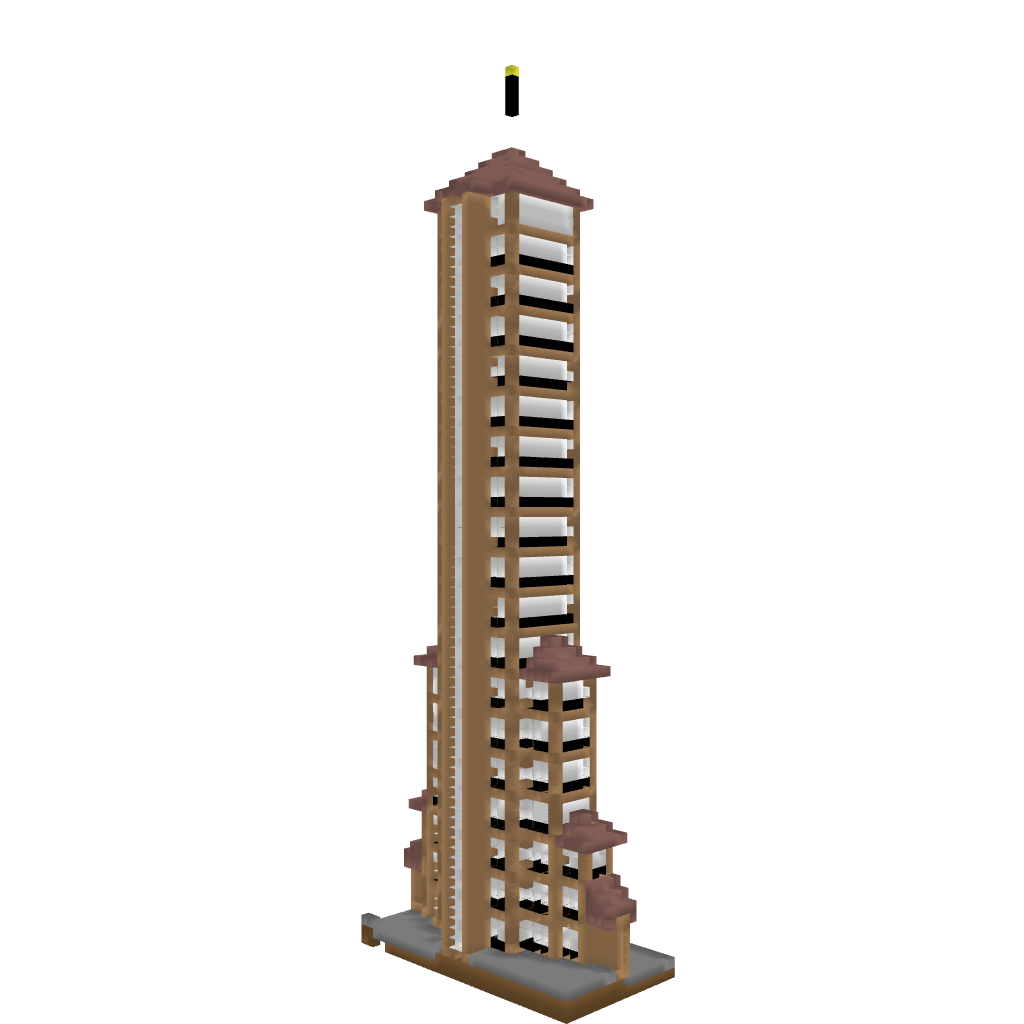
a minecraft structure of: Eternity Tower bad low quality